Question: After reading <URL> which simulates the usage of 'Reflective XSS Protection'.
Now , According to <URL> :
> XSS filter . If the
script is present in the request, that's a strong indication that the
web server might have been tricked into reflecting the script.
So , If I post to the server :
'''
<script>alert("bang! script injection
"+document.cookie);</script>
'''
And the browser it at the request via url:
'''
http://webdbg.com/test/xss/Hello.asp?txtName=%3Cscript%3Ealert%28%22bang%21+script+injection%5Cn%22%2Bdocument.cookie%29%3B%3C%2Fscript%3E
'''
then it shows this error ( console):
> The XSS Auditor refused to execute a script in
'<URL>'
because its source code was found within the request. The auditor was
enabled as the server sent neither an 'X-XSS-Protection' nor
'Content-Security-Policy' header.
But fiddler show me that the page :

As the solution to deal with xss is html Encode/decode ,
should I combine between those 2 solutions ?
I mean I could use html encode and scripts would never run in my page , or , I could use this header... ?
Im confused.
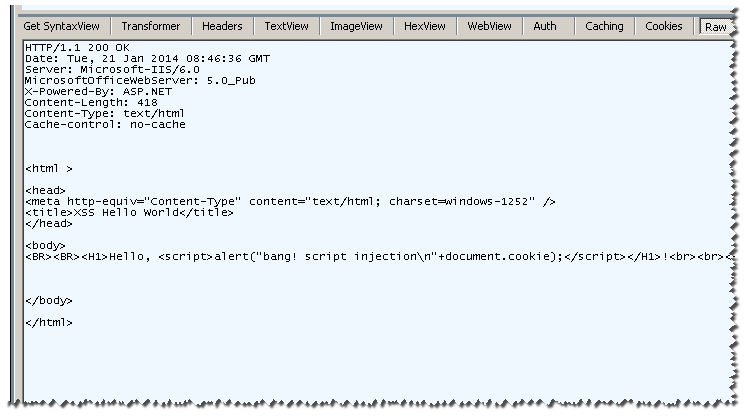
Answer: > But fiddler does show me that the page did get the script to run
No, it doesn't. Fiddler shows you that the server sent the script back to the browser. It tells you absolutely nothing about what the browser did with the script.
> As the solution to deal with xss is html Encode/decode
That is one solution (also the simplest and best if you don't need to allow users to submit any kind of HTML).
> How/when should I combine between those 2 solutions?
You should encode any user input you get as HTML by encoding entities, and ignore anti-XSS filters that appear in browsers because not all browsers have them so you cannot depend upon them.
> I mean I could use html encode and scripts would never run in my page
Only encode user input (because it is untrusted). Don't encode scripts you write yourself and therefore can trust.